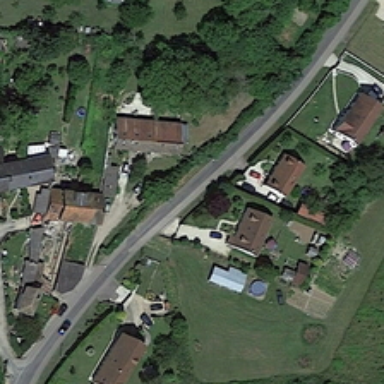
Many buildings and green trees are in a medium residential area .